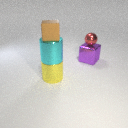
large yellow metal cylinder below small brown rubber cube